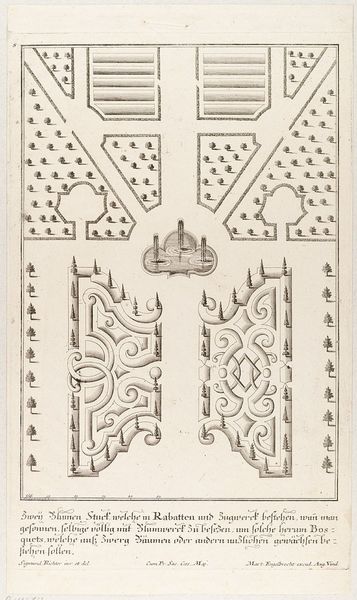
Titel: Gartenparterre
Künstler: Martin Engelbrecht
Standort: Hamburg
Institution: Museum für Kunst und Gewerbe Hamburg
Schlagwörter: baum, wasser, architektur, barock, strauch, brunnen, garten, springbrunnen, allee, grafik, graphik, hecke, ornamente, fotografie, photographie, druckgraphik, druckgrafik, radierung, stich, entwurf, karte, blumenbeet, parterre, plan, fontaine, kupferstich, hacke, grundriss, parks, reproduktionen, setzling, barockzeit, barockzeitalter, druckerzeugnisse, bäume, sträucher, gebäudes, gärten, ornamentstich, vorlageblätter, gartenlabyrinth